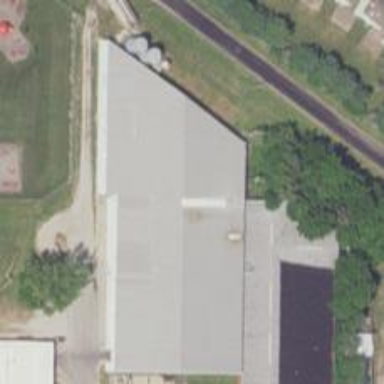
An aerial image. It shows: Commercial building.